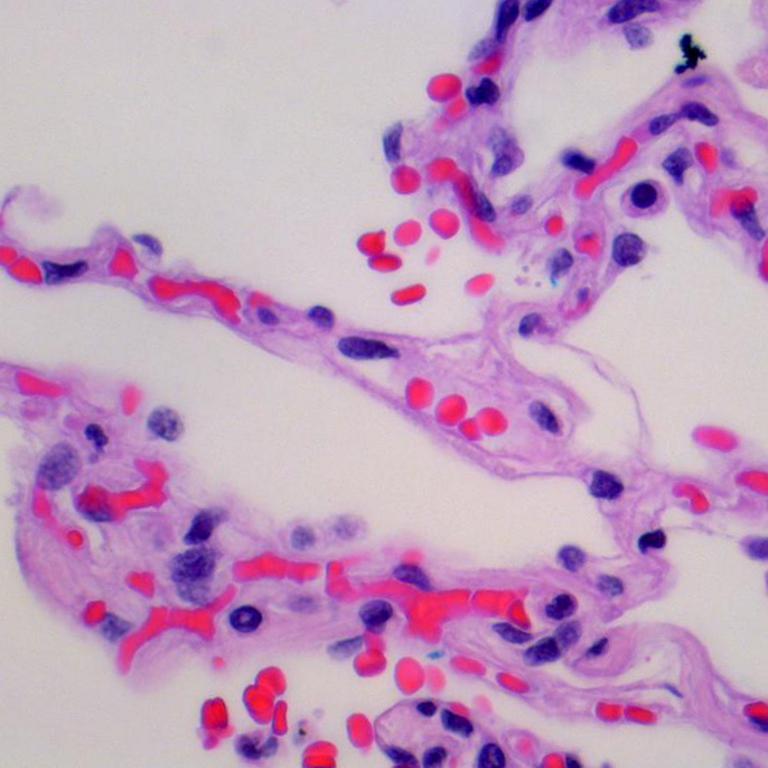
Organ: lung
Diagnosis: benign